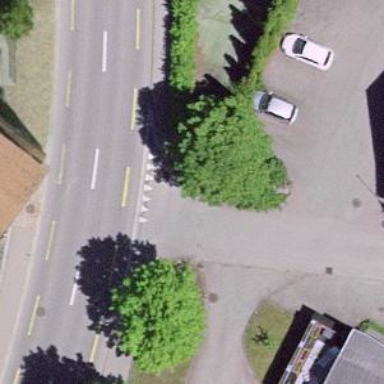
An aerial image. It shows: Post box.